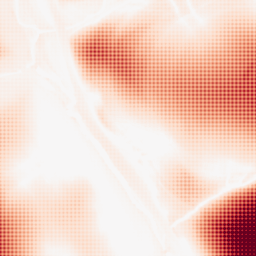
Category: morphological
Decomposition family: morphological
Decomposition parameters: operation: opening
size: 100
Upsampling method: sinc_hamming
Upsampling parameters: scale: 8
kernel_size: 8
Upsampling scale: 8